Brain MRI study timepoint: followup_recurrence
T1CE (contrast-enhanced T1) slice:
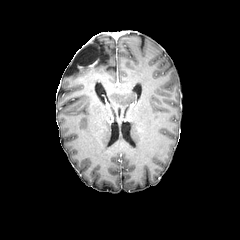
T2-FLAIR slice:
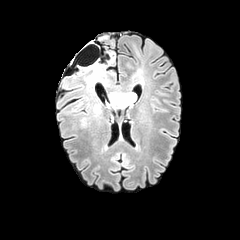